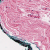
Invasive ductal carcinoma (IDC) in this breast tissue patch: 0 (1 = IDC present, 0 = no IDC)